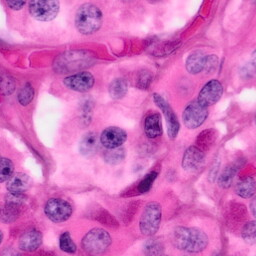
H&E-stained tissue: Pancreatic